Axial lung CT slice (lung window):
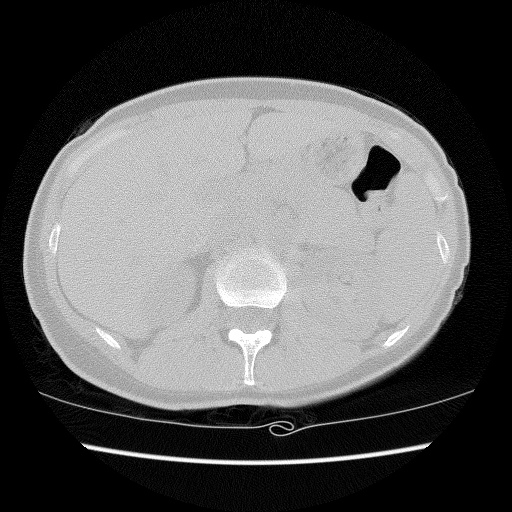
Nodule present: no